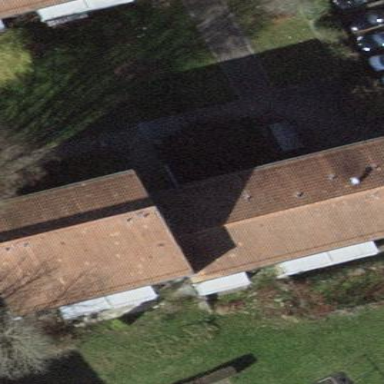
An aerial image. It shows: View of roof of building.